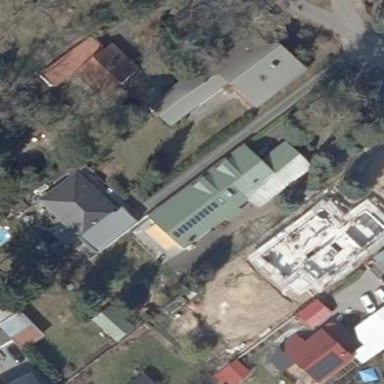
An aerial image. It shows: Detached building.